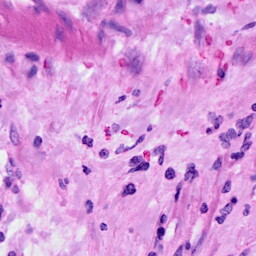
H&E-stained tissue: Ovarian